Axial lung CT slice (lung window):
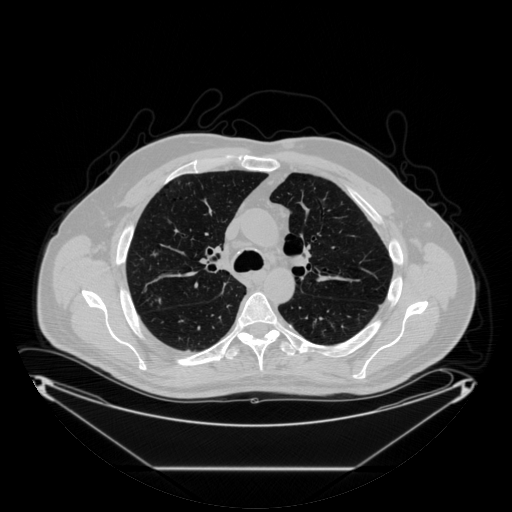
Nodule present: no